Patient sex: M
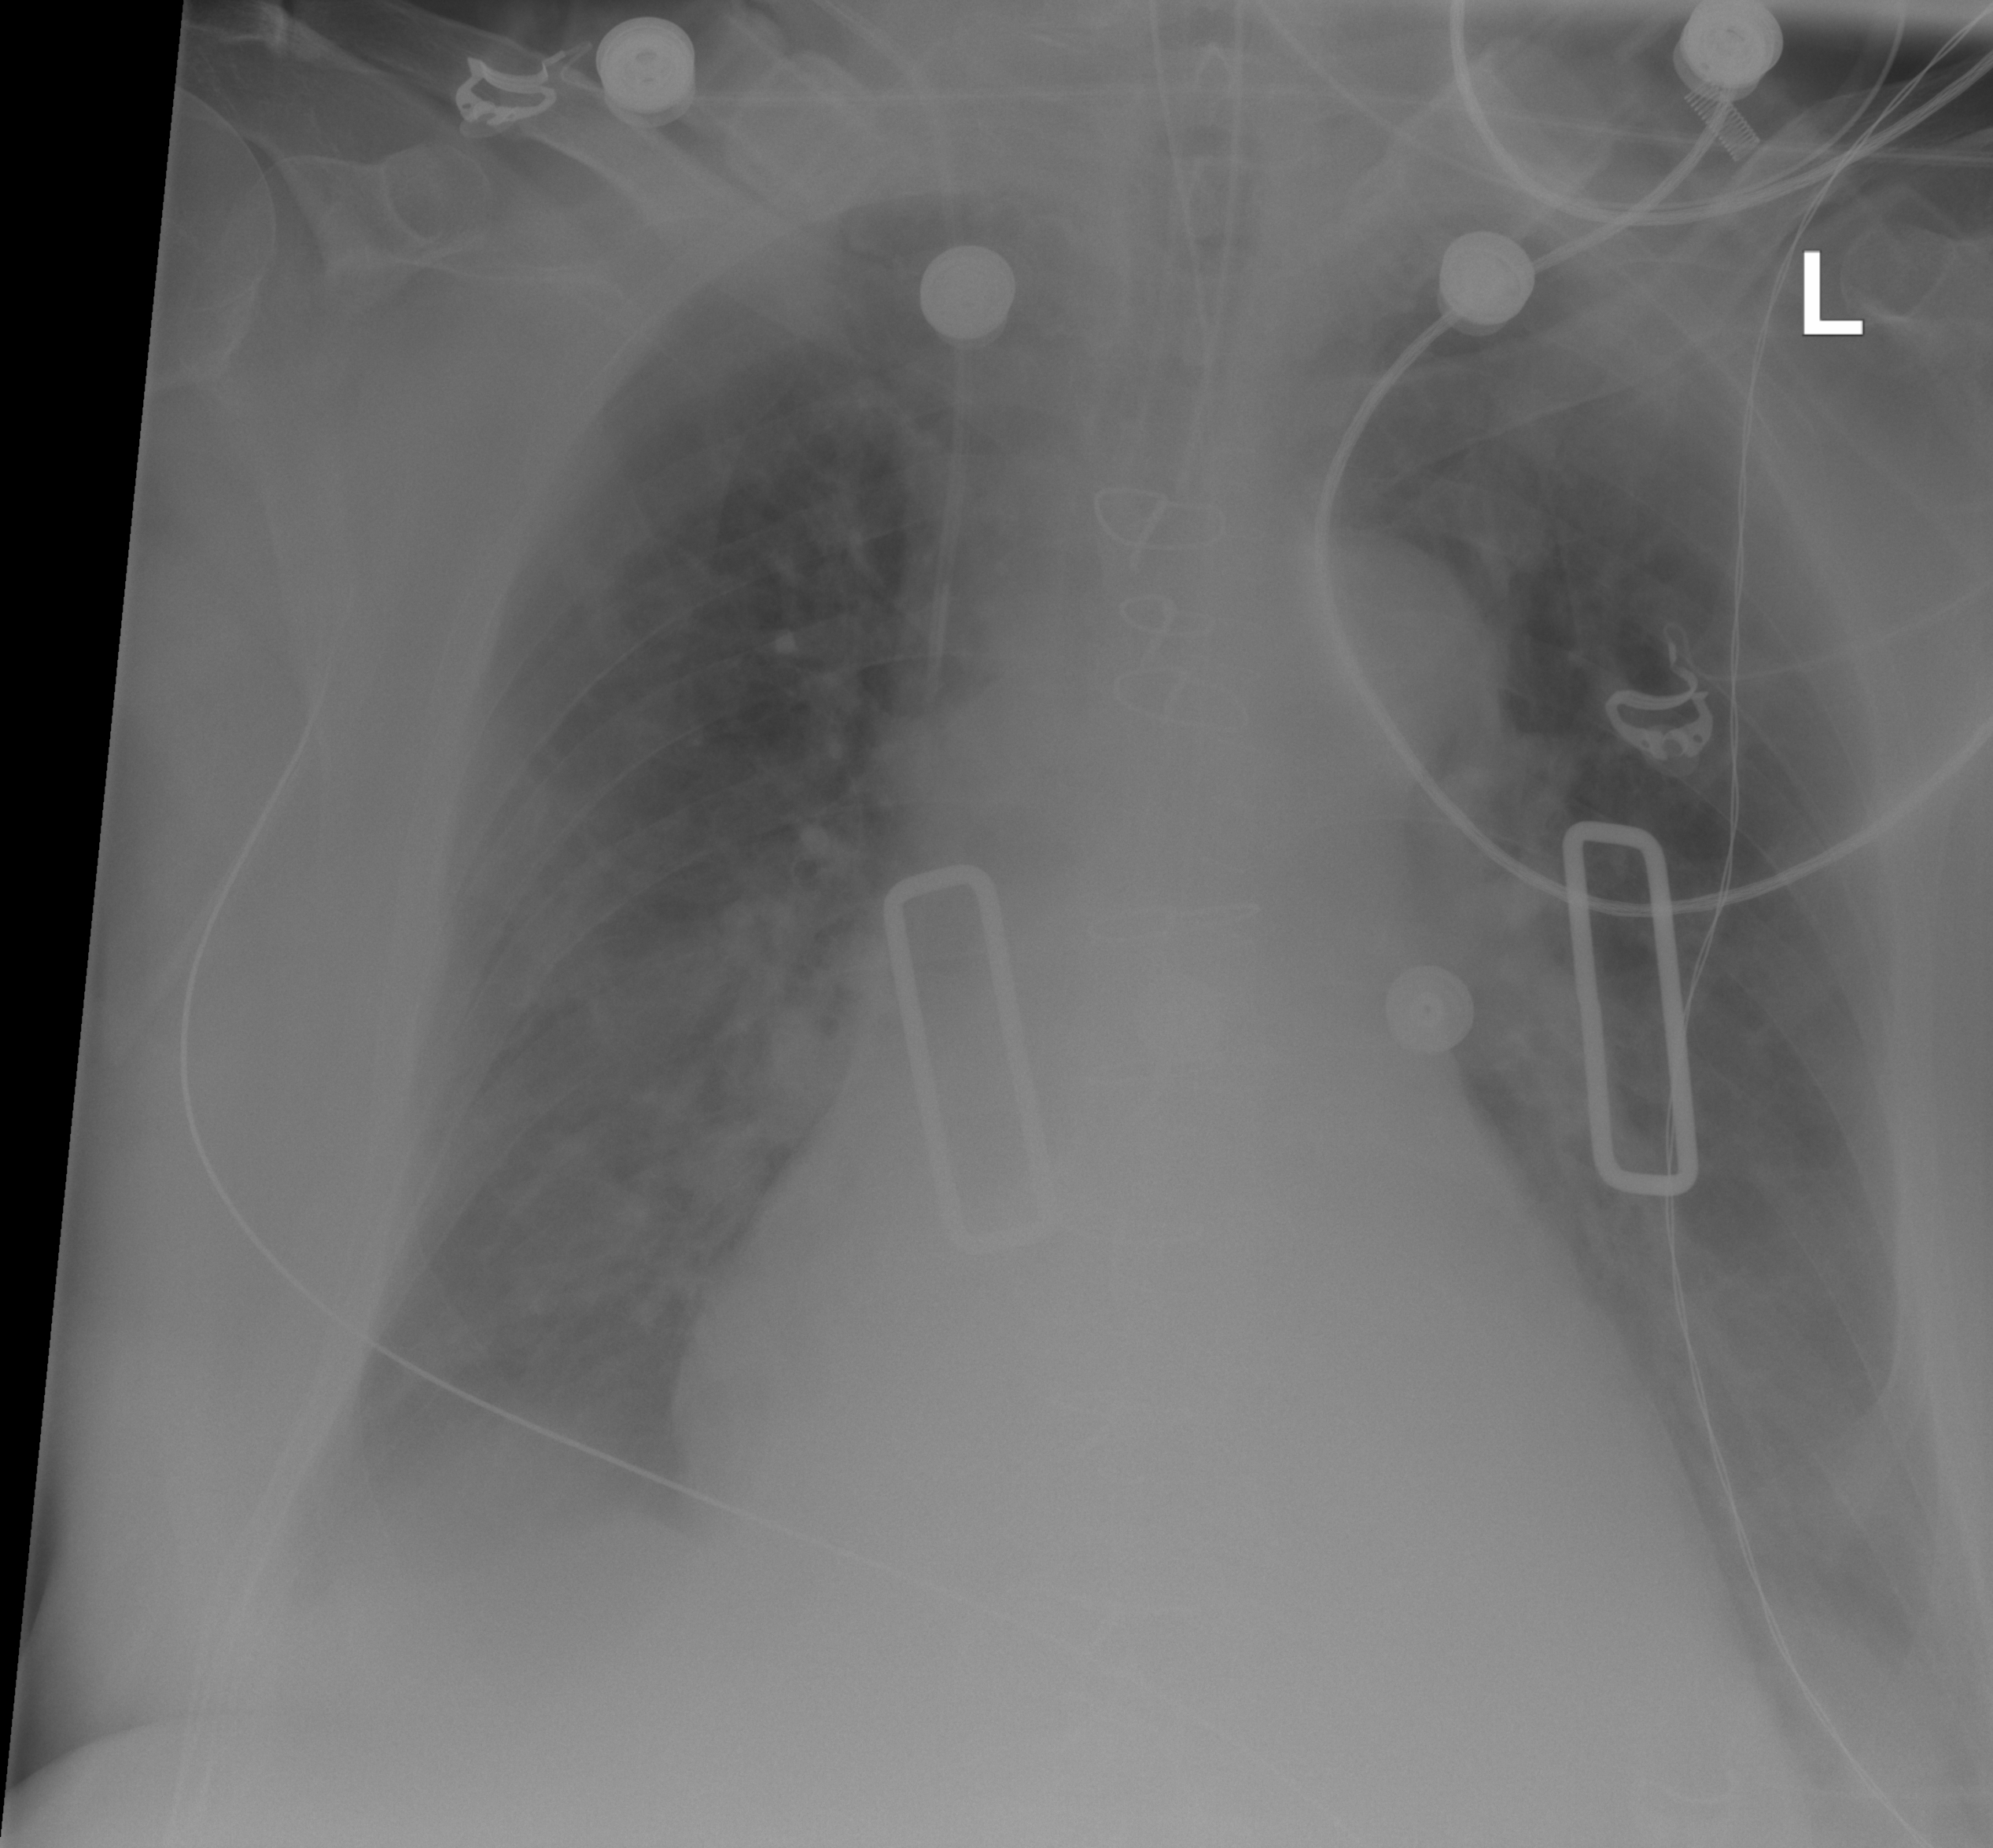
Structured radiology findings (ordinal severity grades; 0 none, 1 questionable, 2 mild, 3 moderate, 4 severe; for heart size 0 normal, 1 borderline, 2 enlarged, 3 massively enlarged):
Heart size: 2
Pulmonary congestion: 0
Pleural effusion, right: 2
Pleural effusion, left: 2
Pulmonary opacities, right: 2
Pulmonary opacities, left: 2
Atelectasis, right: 2
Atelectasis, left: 2